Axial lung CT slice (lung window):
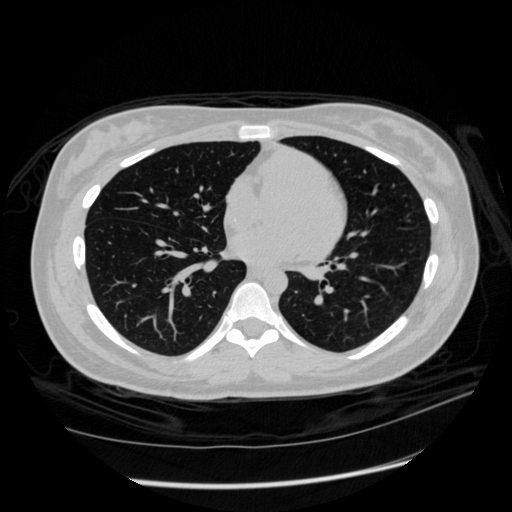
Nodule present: no